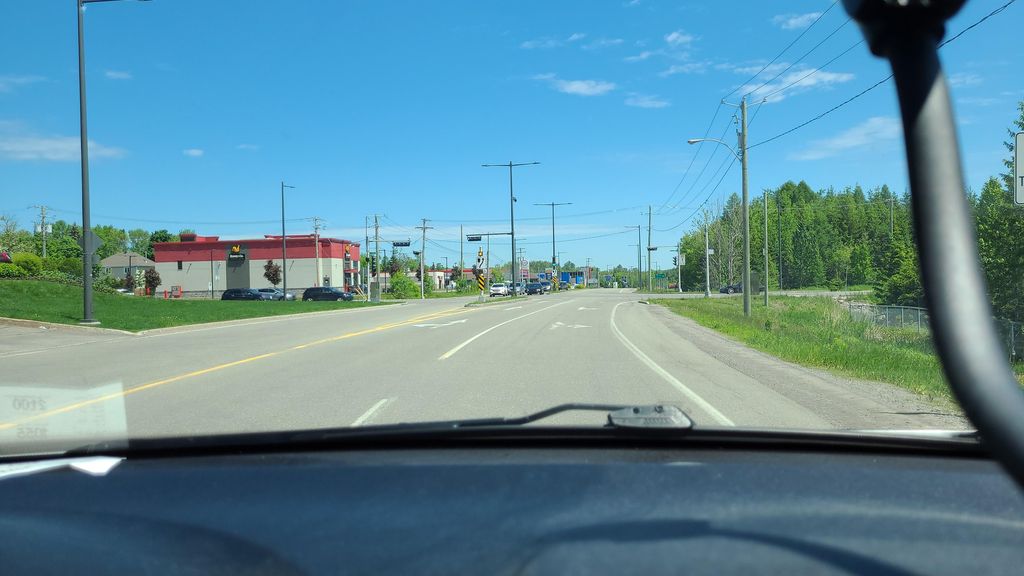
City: quebec_city